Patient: sex F, age 62
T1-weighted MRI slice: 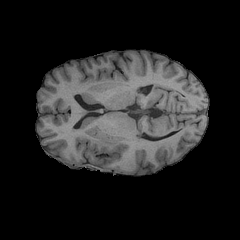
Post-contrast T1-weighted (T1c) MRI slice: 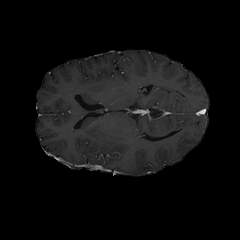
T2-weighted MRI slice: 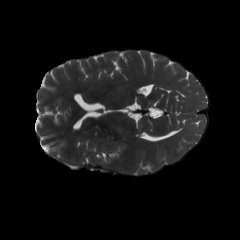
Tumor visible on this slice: yes
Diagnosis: Glioblastoma, IDH-wildtype
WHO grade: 4